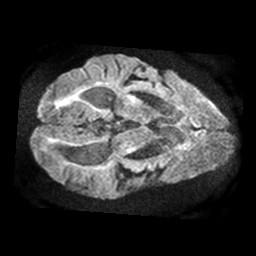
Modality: TRACE
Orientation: axial
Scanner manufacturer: philips
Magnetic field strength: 1.5 T
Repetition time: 6.519 s
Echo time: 0.1624 s